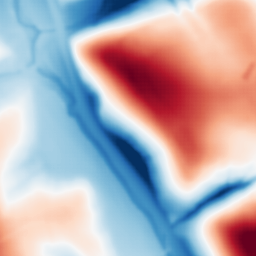
Category: multiscale
Decomposition family: dog
Decomposition parameters: sigma_low: 2
sigma_high: 50
Upsampling method: sinc_hamming
Upsampling parameters: scale: 2
kernel_size: 4
Upsampling scale: 2